Interaction volume radius: 5 \u00c5
Interaction volume height: 20 \u00c5
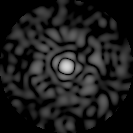
Disorder parameter: 0.7881